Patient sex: M
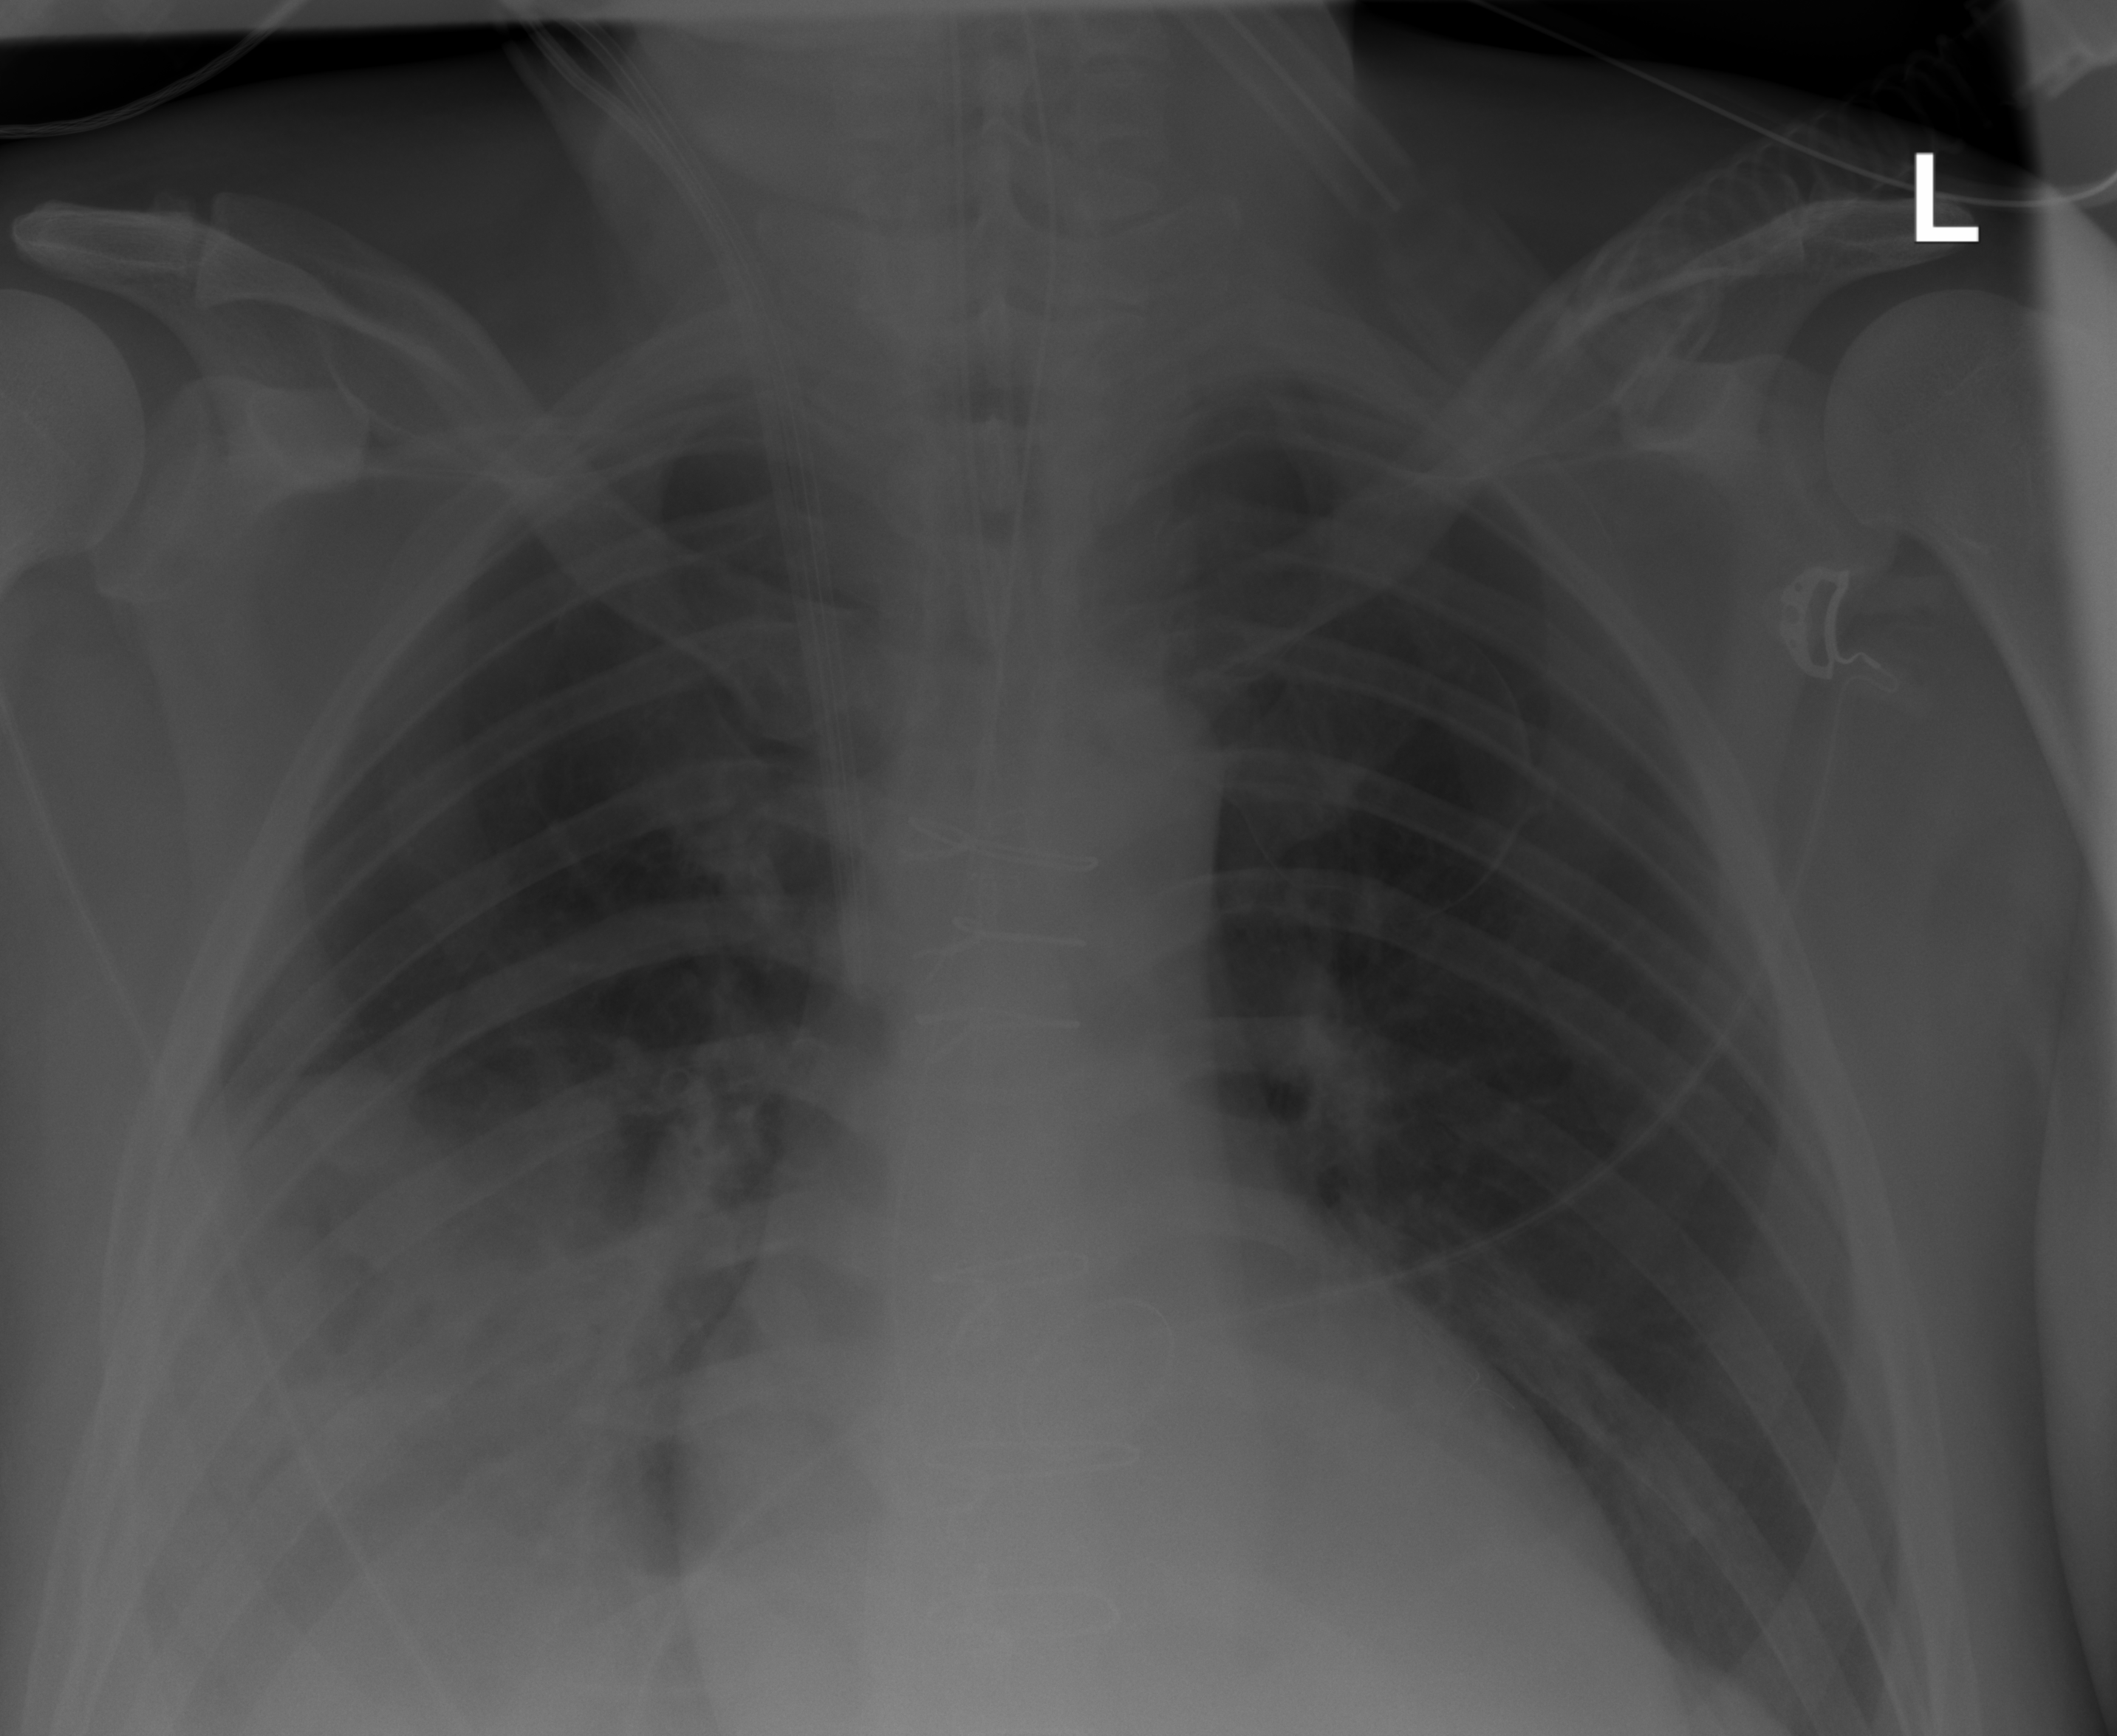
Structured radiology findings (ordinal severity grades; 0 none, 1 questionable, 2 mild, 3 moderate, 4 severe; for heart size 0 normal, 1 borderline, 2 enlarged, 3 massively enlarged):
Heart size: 0
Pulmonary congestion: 0
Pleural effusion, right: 2
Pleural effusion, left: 0
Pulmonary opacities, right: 3
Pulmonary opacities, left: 0
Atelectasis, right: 3
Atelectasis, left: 0